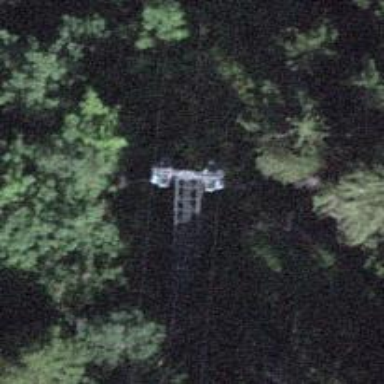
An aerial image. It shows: Cable car system.